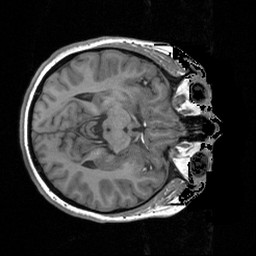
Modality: T1w
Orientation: axial